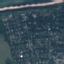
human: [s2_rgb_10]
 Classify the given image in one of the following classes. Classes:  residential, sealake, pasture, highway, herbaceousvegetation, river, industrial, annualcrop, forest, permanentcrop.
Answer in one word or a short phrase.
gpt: Residential